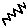
Label: zigzag